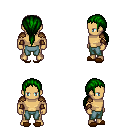
a pixel art fantasy rpg character, male body template, human, tanned skin, leather shoulder armor, teal pants, green ponytail hairstyle, cloth bracers, brown slippers, four views (front, back, left, right), 2x2 character sprite sheet, small pixel art, hard edges, no anti-aliasing